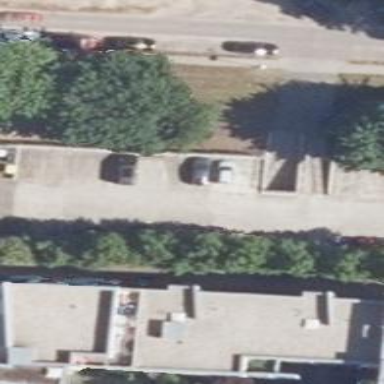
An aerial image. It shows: Multi-storey parking facility.